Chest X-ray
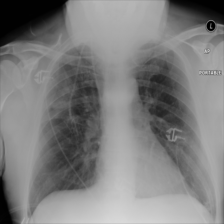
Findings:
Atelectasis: negative
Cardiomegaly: negative
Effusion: negative
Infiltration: negative
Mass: negative
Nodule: positive
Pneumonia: positive
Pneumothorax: negative
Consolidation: negative
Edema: negative
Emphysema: negative
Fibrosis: negative
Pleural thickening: negative
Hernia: negative